Aerial crown-view tile of a tropical tree (Barro Colorado Island, Panama), acquired 20241112:
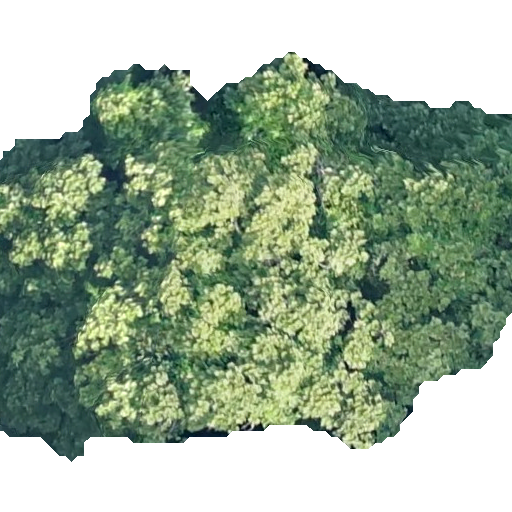
Species: Anacardium excelsum
GBIF accepted scientific name: Anacardium excelsum
Crown area: 287.596 m²